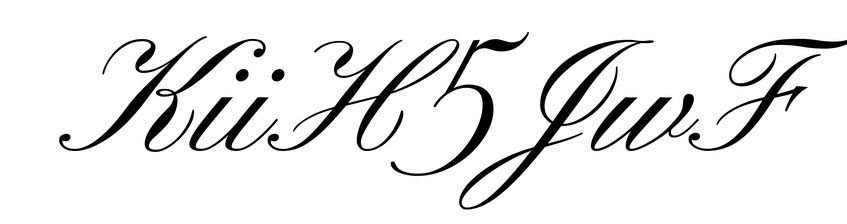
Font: PinyonScript-Regular